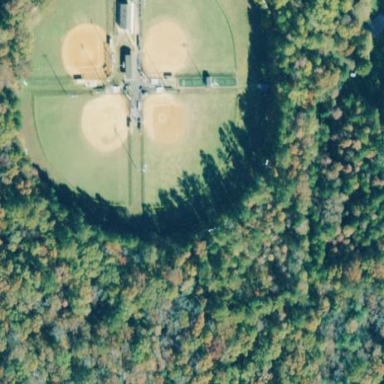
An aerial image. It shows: Softball pitch for leisure and sport activities.